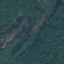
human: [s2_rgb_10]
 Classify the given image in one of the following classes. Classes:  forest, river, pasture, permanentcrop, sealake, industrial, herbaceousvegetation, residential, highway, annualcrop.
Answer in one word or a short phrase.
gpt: Forest